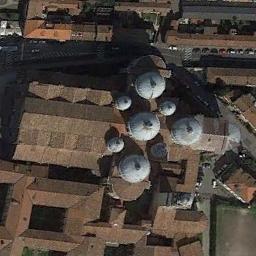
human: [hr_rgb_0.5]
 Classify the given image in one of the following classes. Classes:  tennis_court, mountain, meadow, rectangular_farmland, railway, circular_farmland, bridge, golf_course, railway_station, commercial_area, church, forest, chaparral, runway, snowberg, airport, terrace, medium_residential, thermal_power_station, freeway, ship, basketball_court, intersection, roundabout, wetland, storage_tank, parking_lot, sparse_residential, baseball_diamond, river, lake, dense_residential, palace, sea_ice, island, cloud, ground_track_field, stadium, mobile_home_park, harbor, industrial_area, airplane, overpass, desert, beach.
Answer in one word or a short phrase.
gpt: church